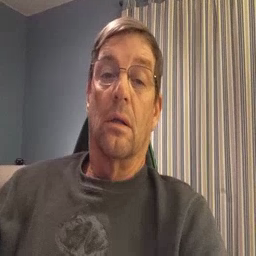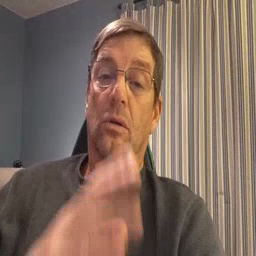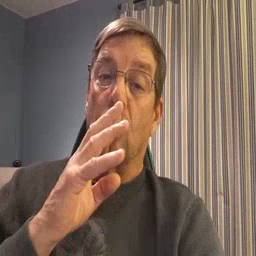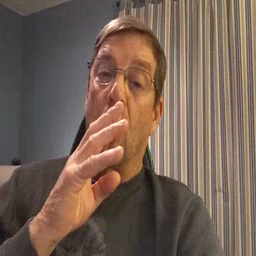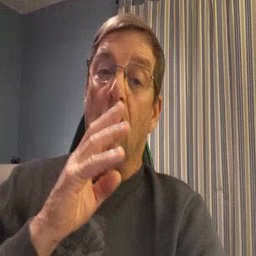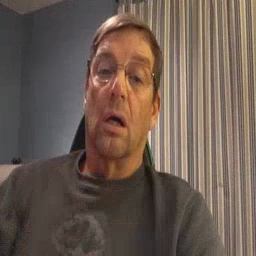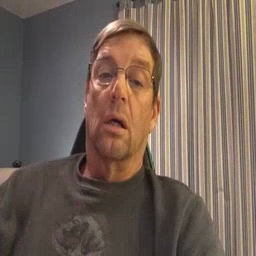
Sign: talk